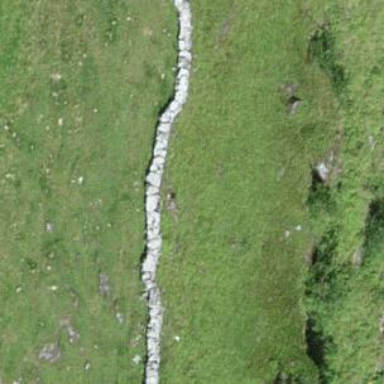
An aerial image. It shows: Wall is shown in the image.